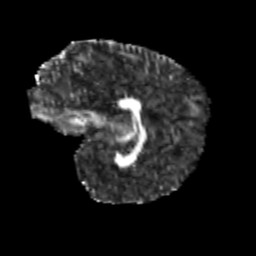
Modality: FA
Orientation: sagittal
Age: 12
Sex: female
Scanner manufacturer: siemens
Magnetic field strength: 3 T
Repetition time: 3.8 s
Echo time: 0.07 s